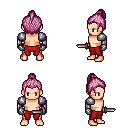
a pixel art fantasy rpg character, male body template, human, light skin, steel arm armor, red pants, pink short topknot hairstyle, metal gloves, dagger, four views (front, back, left, right), 2x2 character sprite sheet, small pixel art, hard edges, no anti-aliasing